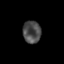
Tissue: skin
Cell type: Epithelial cells
Senescence score: 0.2225
Nuclear area (px): 397
Mean DAPI intensity: 73.967